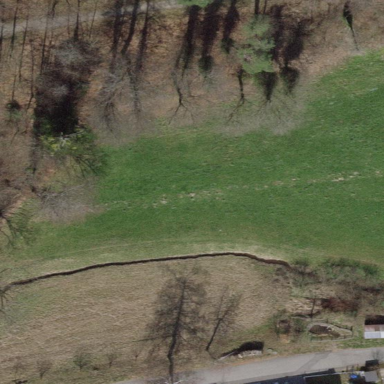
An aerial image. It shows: Beautiful meadow.